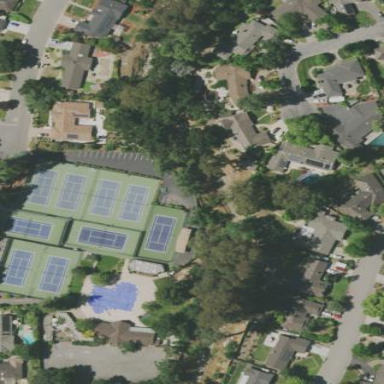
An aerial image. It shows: Place for tennis and swimming sports.